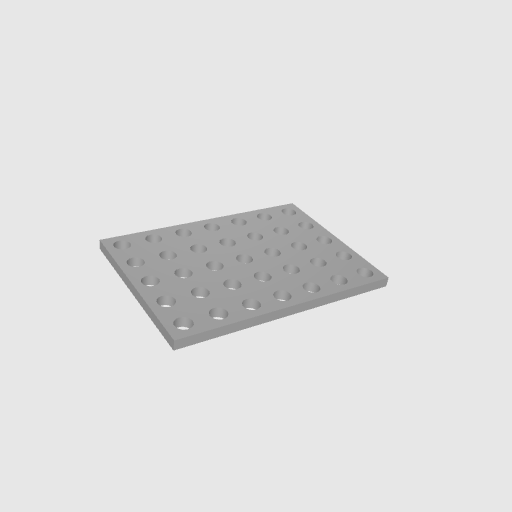
Part: GridPlate5x7H